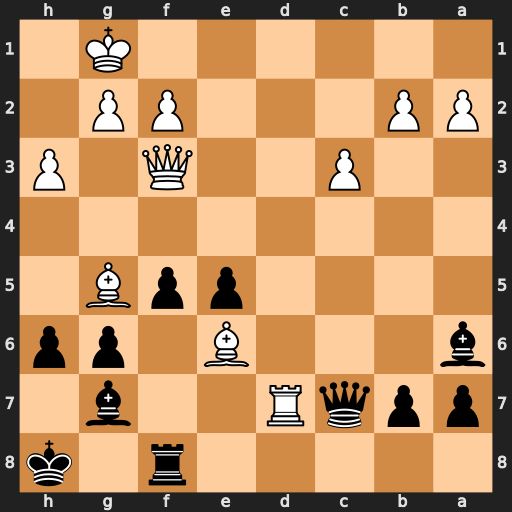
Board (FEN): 5r1k/ppqR2b1/b3B1pp/4ppB1/8/2P2Q1P/PP3PP1/6K1
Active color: b
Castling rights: -
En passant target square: -
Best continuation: Qb6 Bxh6 Bxh6